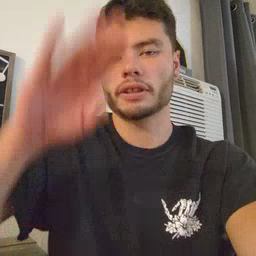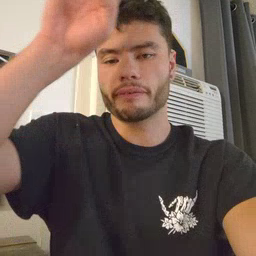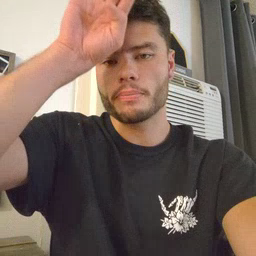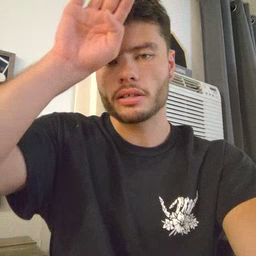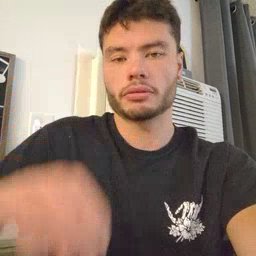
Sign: fireman